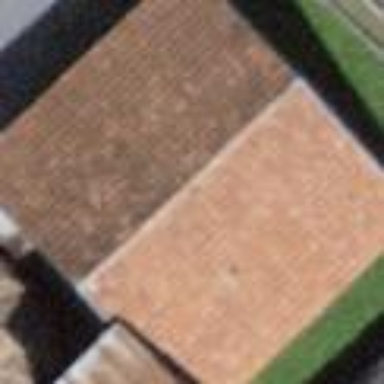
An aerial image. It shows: Rural barn.